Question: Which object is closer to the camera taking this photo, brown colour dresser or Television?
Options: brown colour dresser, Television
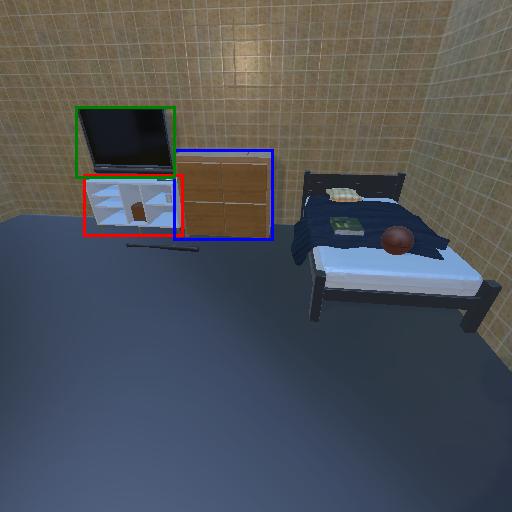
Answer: brown colour dresser